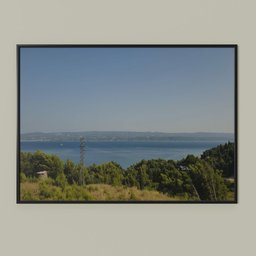
Label: decoration